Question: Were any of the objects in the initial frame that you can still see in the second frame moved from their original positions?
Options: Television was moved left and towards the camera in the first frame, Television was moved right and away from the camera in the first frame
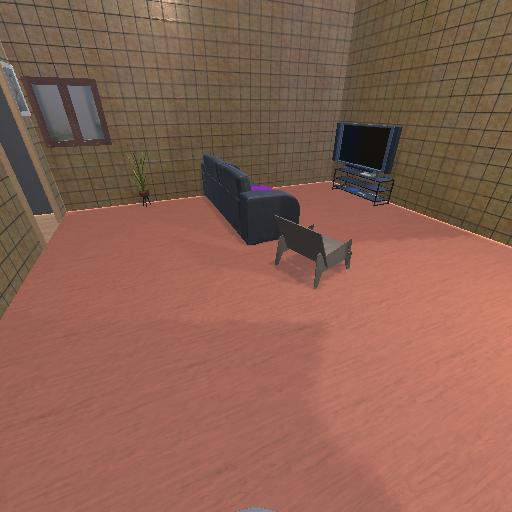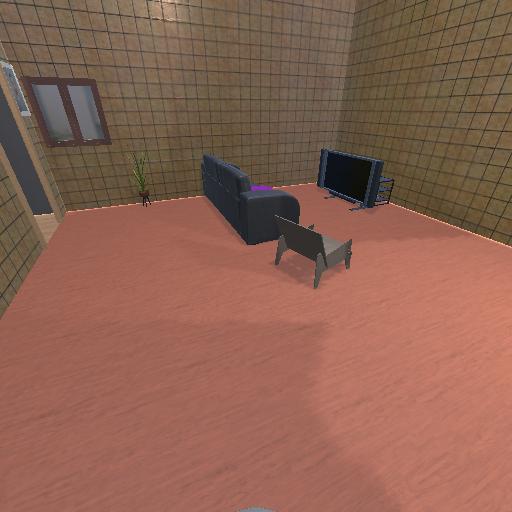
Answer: Television was moved left and towards the camera in the first frame